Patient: sex M, age 49
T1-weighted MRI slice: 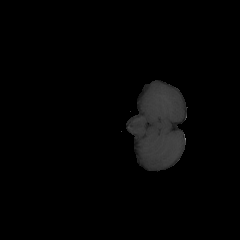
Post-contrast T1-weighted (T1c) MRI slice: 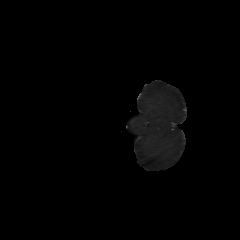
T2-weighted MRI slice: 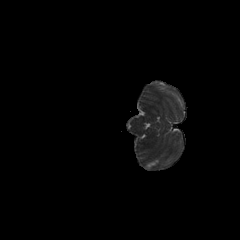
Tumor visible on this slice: no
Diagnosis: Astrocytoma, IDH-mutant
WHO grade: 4